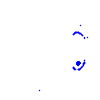
Particle: pion